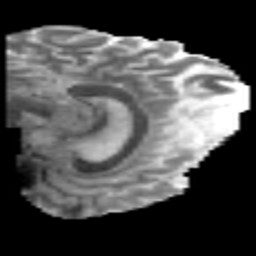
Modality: MD
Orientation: sagittal
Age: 34
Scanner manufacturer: philips
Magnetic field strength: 3 T
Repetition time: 8.645 s
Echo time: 0.1268 s